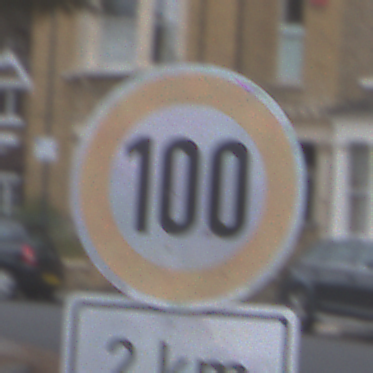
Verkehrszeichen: Geschwindigkeit100
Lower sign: Entfernungsangaben2
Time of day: MorningAfternoon
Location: Outdoor (Urban)
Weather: Overcast
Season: NotSpecified
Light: Natural